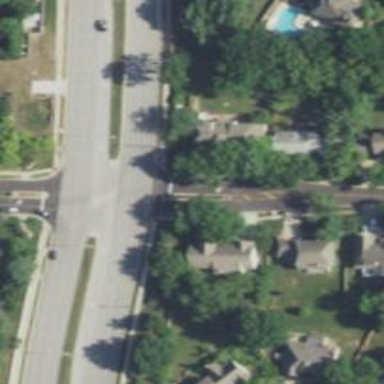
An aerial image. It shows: Road with dash markings.